Question: Edit: Thanks to user mah's comment, I found what I was looking for. I want to , see <URL>.
---
I always print information to the console using 'std::cout' and 'std::endl', but when printing the progress of a loop this becomes quickly very crowded:
> 98.3968 % complete98.5972 % complete98.7976 % complete98.998 % complete99.1984 % complete99.3988 % complete99.5992 % complete99.7996 % complete
The linux program <URL> signs:
How can this or something similar be done in C++? Are there some nice libraries? I guess some terminal GUI libraries could do that, but I don't need the "" part in "User Interface", I only want to print information in a better way.
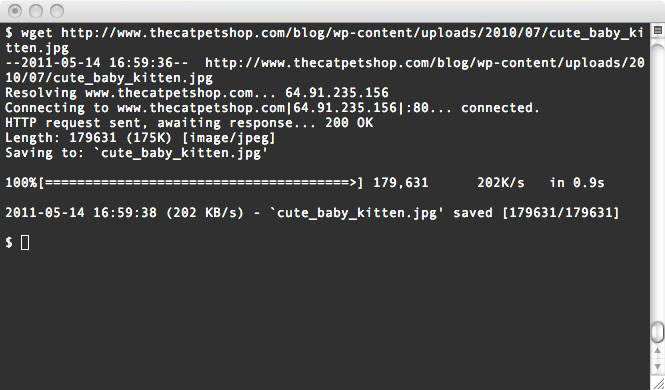
Answer: You can either print the "="s without a line break or you can use <URL> which I think also wget uses.
But in my opinion ncurses is much work to do. For small Projects I recommend the simpler way.